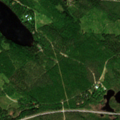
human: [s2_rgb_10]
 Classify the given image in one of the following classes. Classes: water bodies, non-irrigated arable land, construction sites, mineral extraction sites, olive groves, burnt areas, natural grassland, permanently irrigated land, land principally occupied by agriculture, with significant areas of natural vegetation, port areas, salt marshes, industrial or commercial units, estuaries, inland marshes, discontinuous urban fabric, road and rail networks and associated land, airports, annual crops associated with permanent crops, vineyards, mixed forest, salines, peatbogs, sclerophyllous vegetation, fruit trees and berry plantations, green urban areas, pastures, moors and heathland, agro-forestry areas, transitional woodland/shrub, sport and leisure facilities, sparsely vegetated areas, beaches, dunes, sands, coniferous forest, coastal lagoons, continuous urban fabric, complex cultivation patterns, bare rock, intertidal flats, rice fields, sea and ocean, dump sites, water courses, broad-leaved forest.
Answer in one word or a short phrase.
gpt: coniferous forest, mixed forest, water bodies